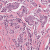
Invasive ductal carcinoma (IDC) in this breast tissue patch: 1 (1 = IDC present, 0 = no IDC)